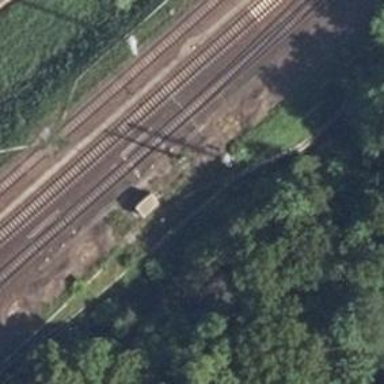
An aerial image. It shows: Railway switch with the turnout on the left side.